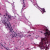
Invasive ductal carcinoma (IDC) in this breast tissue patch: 0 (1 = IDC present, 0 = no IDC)